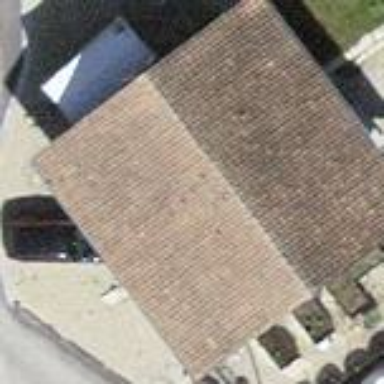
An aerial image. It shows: Building with gabled roof.